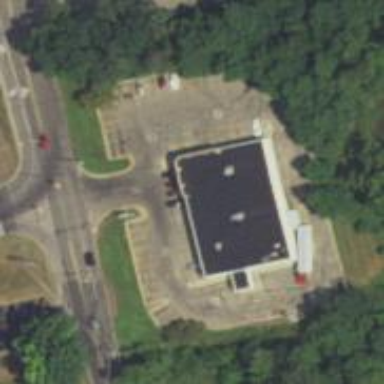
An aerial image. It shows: Pharmacy providing healthcare services.